Field crop: maize
Growth stage: 2
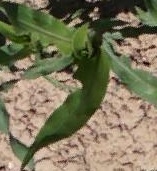
Species: maize